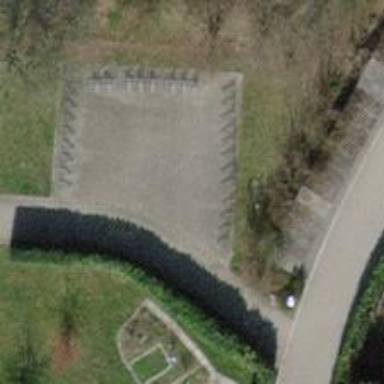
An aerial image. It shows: Bicycle parking area.